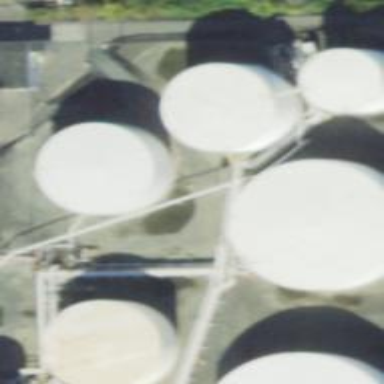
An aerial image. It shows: Storage tank which is man-made.